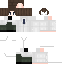
A female human skin with medium skin, wearing brown long hair dressed in a blue tshirt and black pants, featuring a closed mouth.